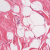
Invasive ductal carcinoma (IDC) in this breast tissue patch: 0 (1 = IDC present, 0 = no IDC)